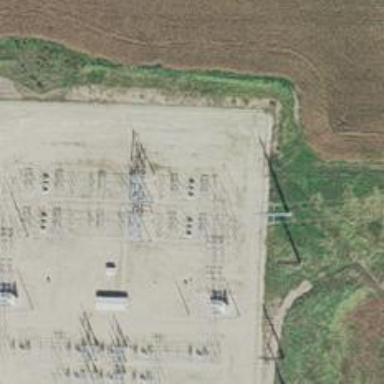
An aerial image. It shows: Switch for power supply.